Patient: sex F, age 71
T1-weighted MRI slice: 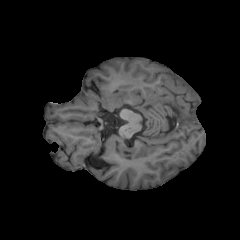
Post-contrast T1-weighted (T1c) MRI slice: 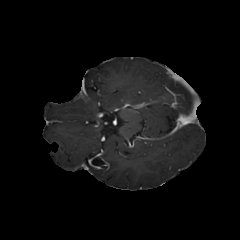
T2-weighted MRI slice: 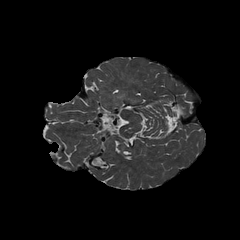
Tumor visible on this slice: yes
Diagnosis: Astrocytoma, IDH-mutant
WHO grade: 2